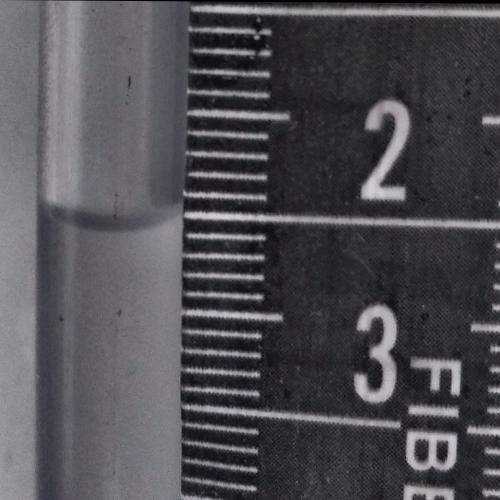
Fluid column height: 2.6 cm